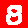
Digit: 8